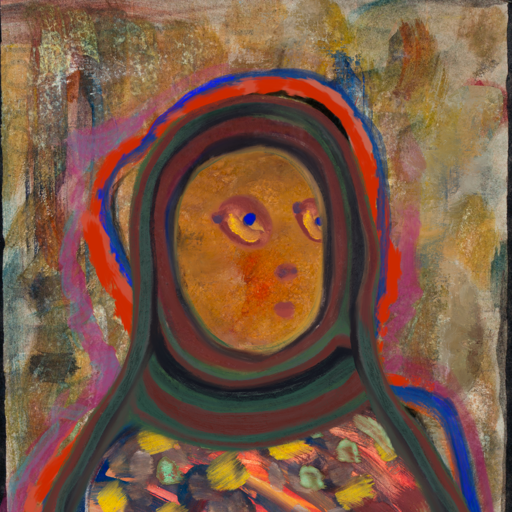
Background: Pipe, Head And Neck Side: Pipe, Face Side: Mother_And_Son_Son, Bust: Mother_And_Son_Mother, Hair Side: Experience, Head Accessory: After_Raid_Scarf, Second Necklace: Blank, Necklace: Blank, Baby: Blank